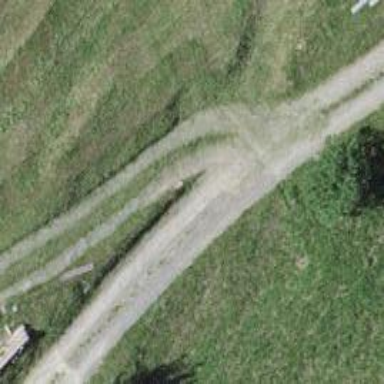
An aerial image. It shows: Unpaved driveway designed for service vehicles.